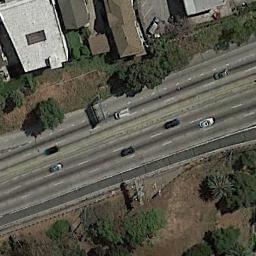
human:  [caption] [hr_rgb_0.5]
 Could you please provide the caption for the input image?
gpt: A straight freeway is a residential area on one side and on the other side is the wasteland with some trees .

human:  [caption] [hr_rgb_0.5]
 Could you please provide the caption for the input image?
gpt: The freeway is next to some houses with some cars .

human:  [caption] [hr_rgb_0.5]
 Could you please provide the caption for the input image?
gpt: There are only two cars on the highway .

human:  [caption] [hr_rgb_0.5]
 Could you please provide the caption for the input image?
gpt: There are many buildings and green plants on both sides of the freeway, And there are many cars on the freeway .

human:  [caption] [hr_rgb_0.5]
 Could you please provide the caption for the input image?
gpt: There are some buildings and bushes beside the freeway .